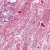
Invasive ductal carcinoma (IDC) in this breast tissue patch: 0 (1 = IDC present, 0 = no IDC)